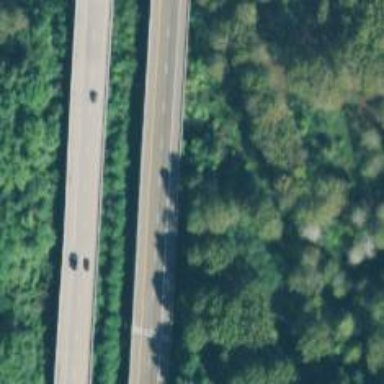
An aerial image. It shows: Bridge on trunk highway that is expressway with dual carriageway.